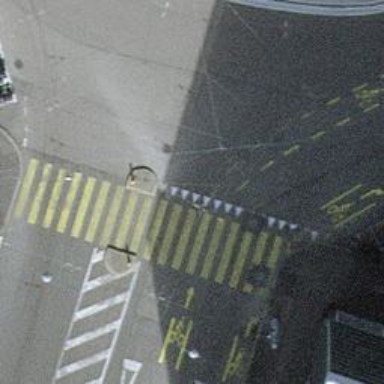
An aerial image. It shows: Uncontrolled zebra crossing with pedestrian island.